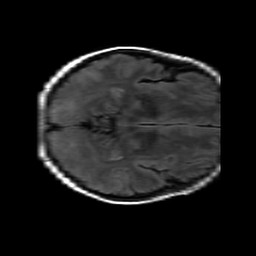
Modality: FLAIR
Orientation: axial
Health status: ill
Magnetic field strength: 3 T